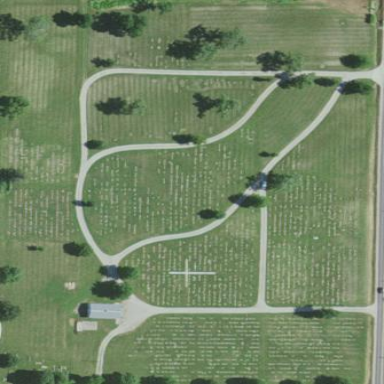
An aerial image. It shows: Cemetery.